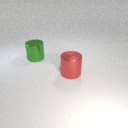
large red metal cylinder to the right of large green metal cylinder